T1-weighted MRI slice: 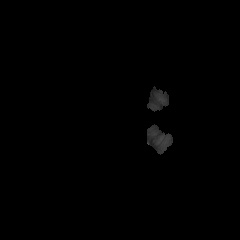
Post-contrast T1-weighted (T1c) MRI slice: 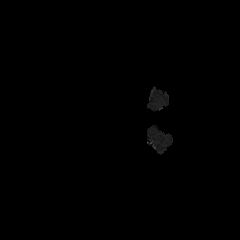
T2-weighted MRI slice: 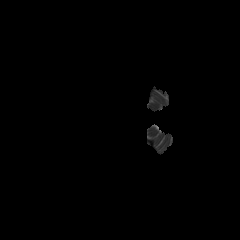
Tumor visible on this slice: no